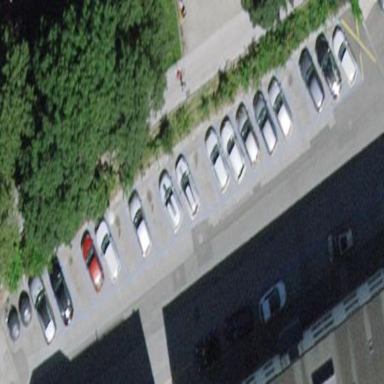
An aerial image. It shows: Parking available on the street side.